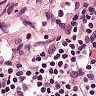
Metastatic tissue present: no